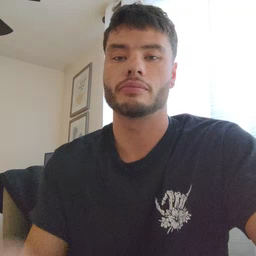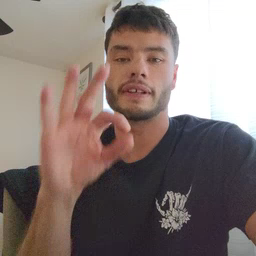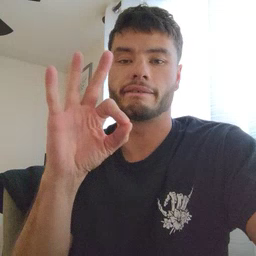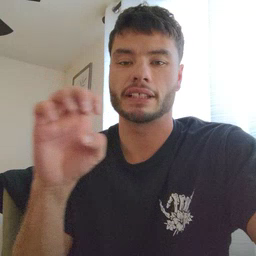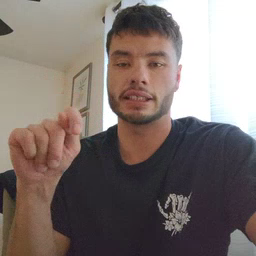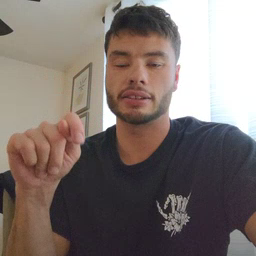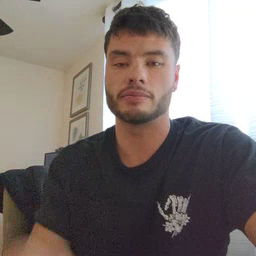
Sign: feet